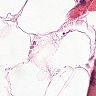
Metastatic tissue present: no